Question: I am following <URL>.
E.g. using 'const getStore = () => cy.window().its('app.store')' it gives:

I would prefer to be able to have state variables available directly and not only the once I made a getter for. What's wrong? Is this because I use namespacing in my vuex store?
EDIT:
It might also relate to my way of assigning the store to the window. I use Quasar Framework, which in current version (>0.15) does a lot of configuration based on the settings in the 'quasar.conf.js' file it uses. I assigned the store by adding this code as a <URL>:
'''
export default ({ app, store, Vue }) => {
if (window.Cypress) { // should only be available during E2E tests
window.app = app
}
}
'''
Doing so gives me indeed the 'app.store' I mentioned, but not 'app.$store' (including 'state'). Quasar config is generated and shown in a file, which after adding this plugin contains:
'''
/**
* THIS FILE IS GENERATED AUTOMATICALLY.
* DO NOT EDIT.
*
* You are probably looking on adding initialization code.
* Use "quasar new plugin <name>" and add it there.
* One plugin per concern. Then reference the file(s) in quasar.conf.js > plugins:
* plugins: ['file', ...] // do not add ".js" extension to it.
**/
import './quasar'
import Vue from 'vue'
Vue.config.productionTip = false
import 'quasar-app-styl'
import 'src/css/app.styl'
import App from 'src/App'
import router from 'src/router'
import store from 'src/store'
const app = {
el: '#q-app',
router,
store,
...App
}
const plugins = []
import pluginCypress_vuex_store from 'src/plugins/cypress_vuex_store'
plugins.push(pluginCypress_vuex_store)
import pluginVuelidate from 'src/plugins/vuelidate'
plugins.push(pluginVuelidate)
plugins.forEach(plugin => plugin({ app, router, store, Vue }))
new Vue(app)
'''
As you can see the plugins are part of initialising the Vue app, whereas the way the blog and you suggest it, it is attached after the Vue initialisation. As Quasar autogenerates the config I do not know how to do 'window.app = app' after the initialisation to see if this causes my issue...
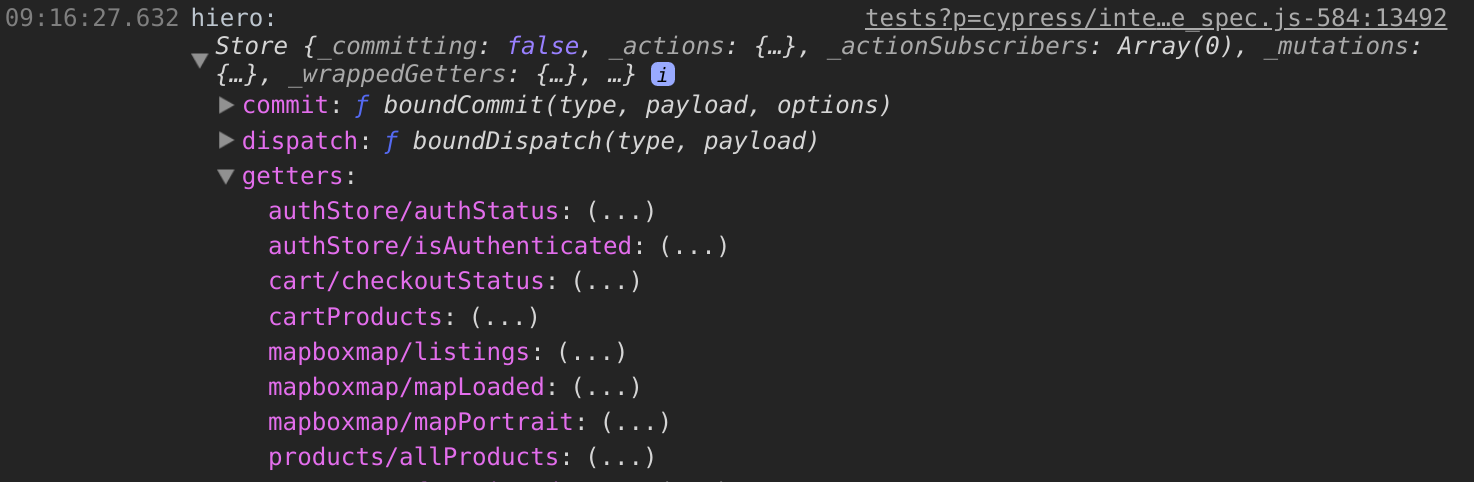
Answer: Same on my Vue application. See this <URL>
> Before we write a test, we need to decide how to get to the store reference. To allow testing and controlling the application through the Vue instance I prefer to keep a reference to the component on the window object. In the app.js, set window.app for testability.
'''
const app = new Vue({
store,
el: '.todoapp'
//
})
window.app = app
'''
The last line is the key, when I add that the test code works as advertised.
Note, the file to adjust may be rather than .
---
## Quasar - Special App Plugin: Boot
Ref <URL>, you can achieve the correct Cypress 'window.app' reference by generating this special plugin, then changing it to
'''
export default ({ app, Vue }) => {
// do some logic here...
// ... then, kick off our Quasar website/app:
window.app = new Vue(app)
// "app" has everything cooked in by Quasar CLI,
// you don't need to inject it with anything at this point
}
'''
Note, this is not a standard quasar app plugin.